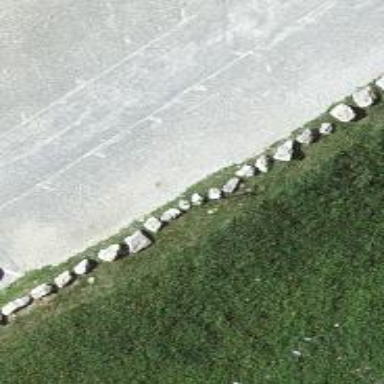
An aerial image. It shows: Block barrier.